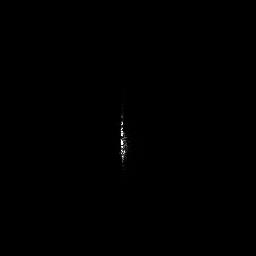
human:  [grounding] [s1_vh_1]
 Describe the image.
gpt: In the satellite image, there is  <ref>1 medium ship </ref> <box>[[45, 42, 49, 64, 0]]</box> located at center.